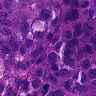
Metastatic tissue present: yes